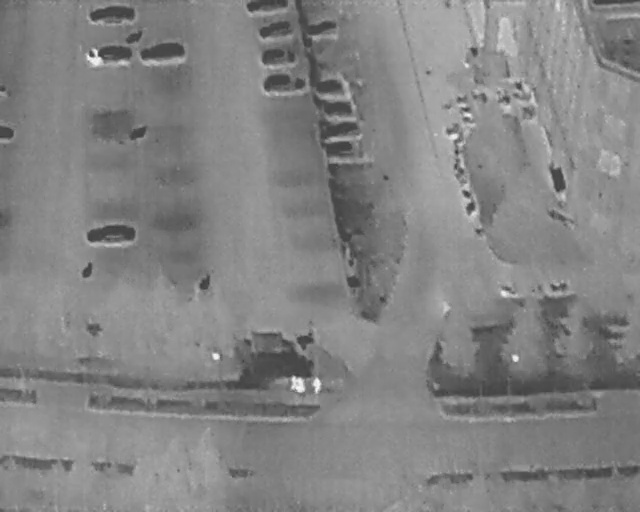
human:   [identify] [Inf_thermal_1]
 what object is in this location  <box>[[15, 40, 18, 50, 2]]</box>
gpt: <ref>1 medium car at the left</ref>

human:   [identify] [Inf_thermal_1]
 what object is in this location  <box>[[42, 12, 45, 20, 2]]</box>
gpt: <ref>1 medium car at the top</ref>